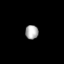
Tissue: lung
Cell type: Fibroblasts
Senescence score: 0.5526
Nuclear area (px): 179
Mean DAPI intensity: 172.235